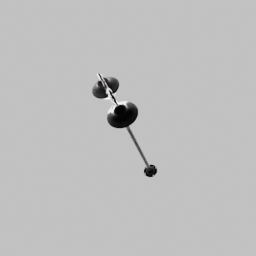
Label: lighting